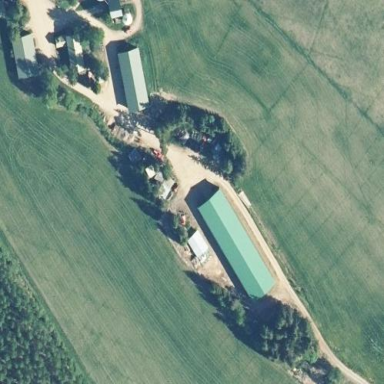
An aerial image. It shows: Farmyard area.